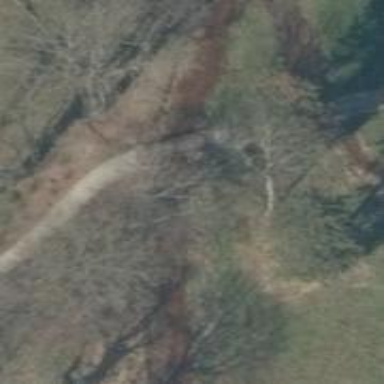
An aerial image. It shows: Footway road with bridge. The bridge has track type of grade 1.